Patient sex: M
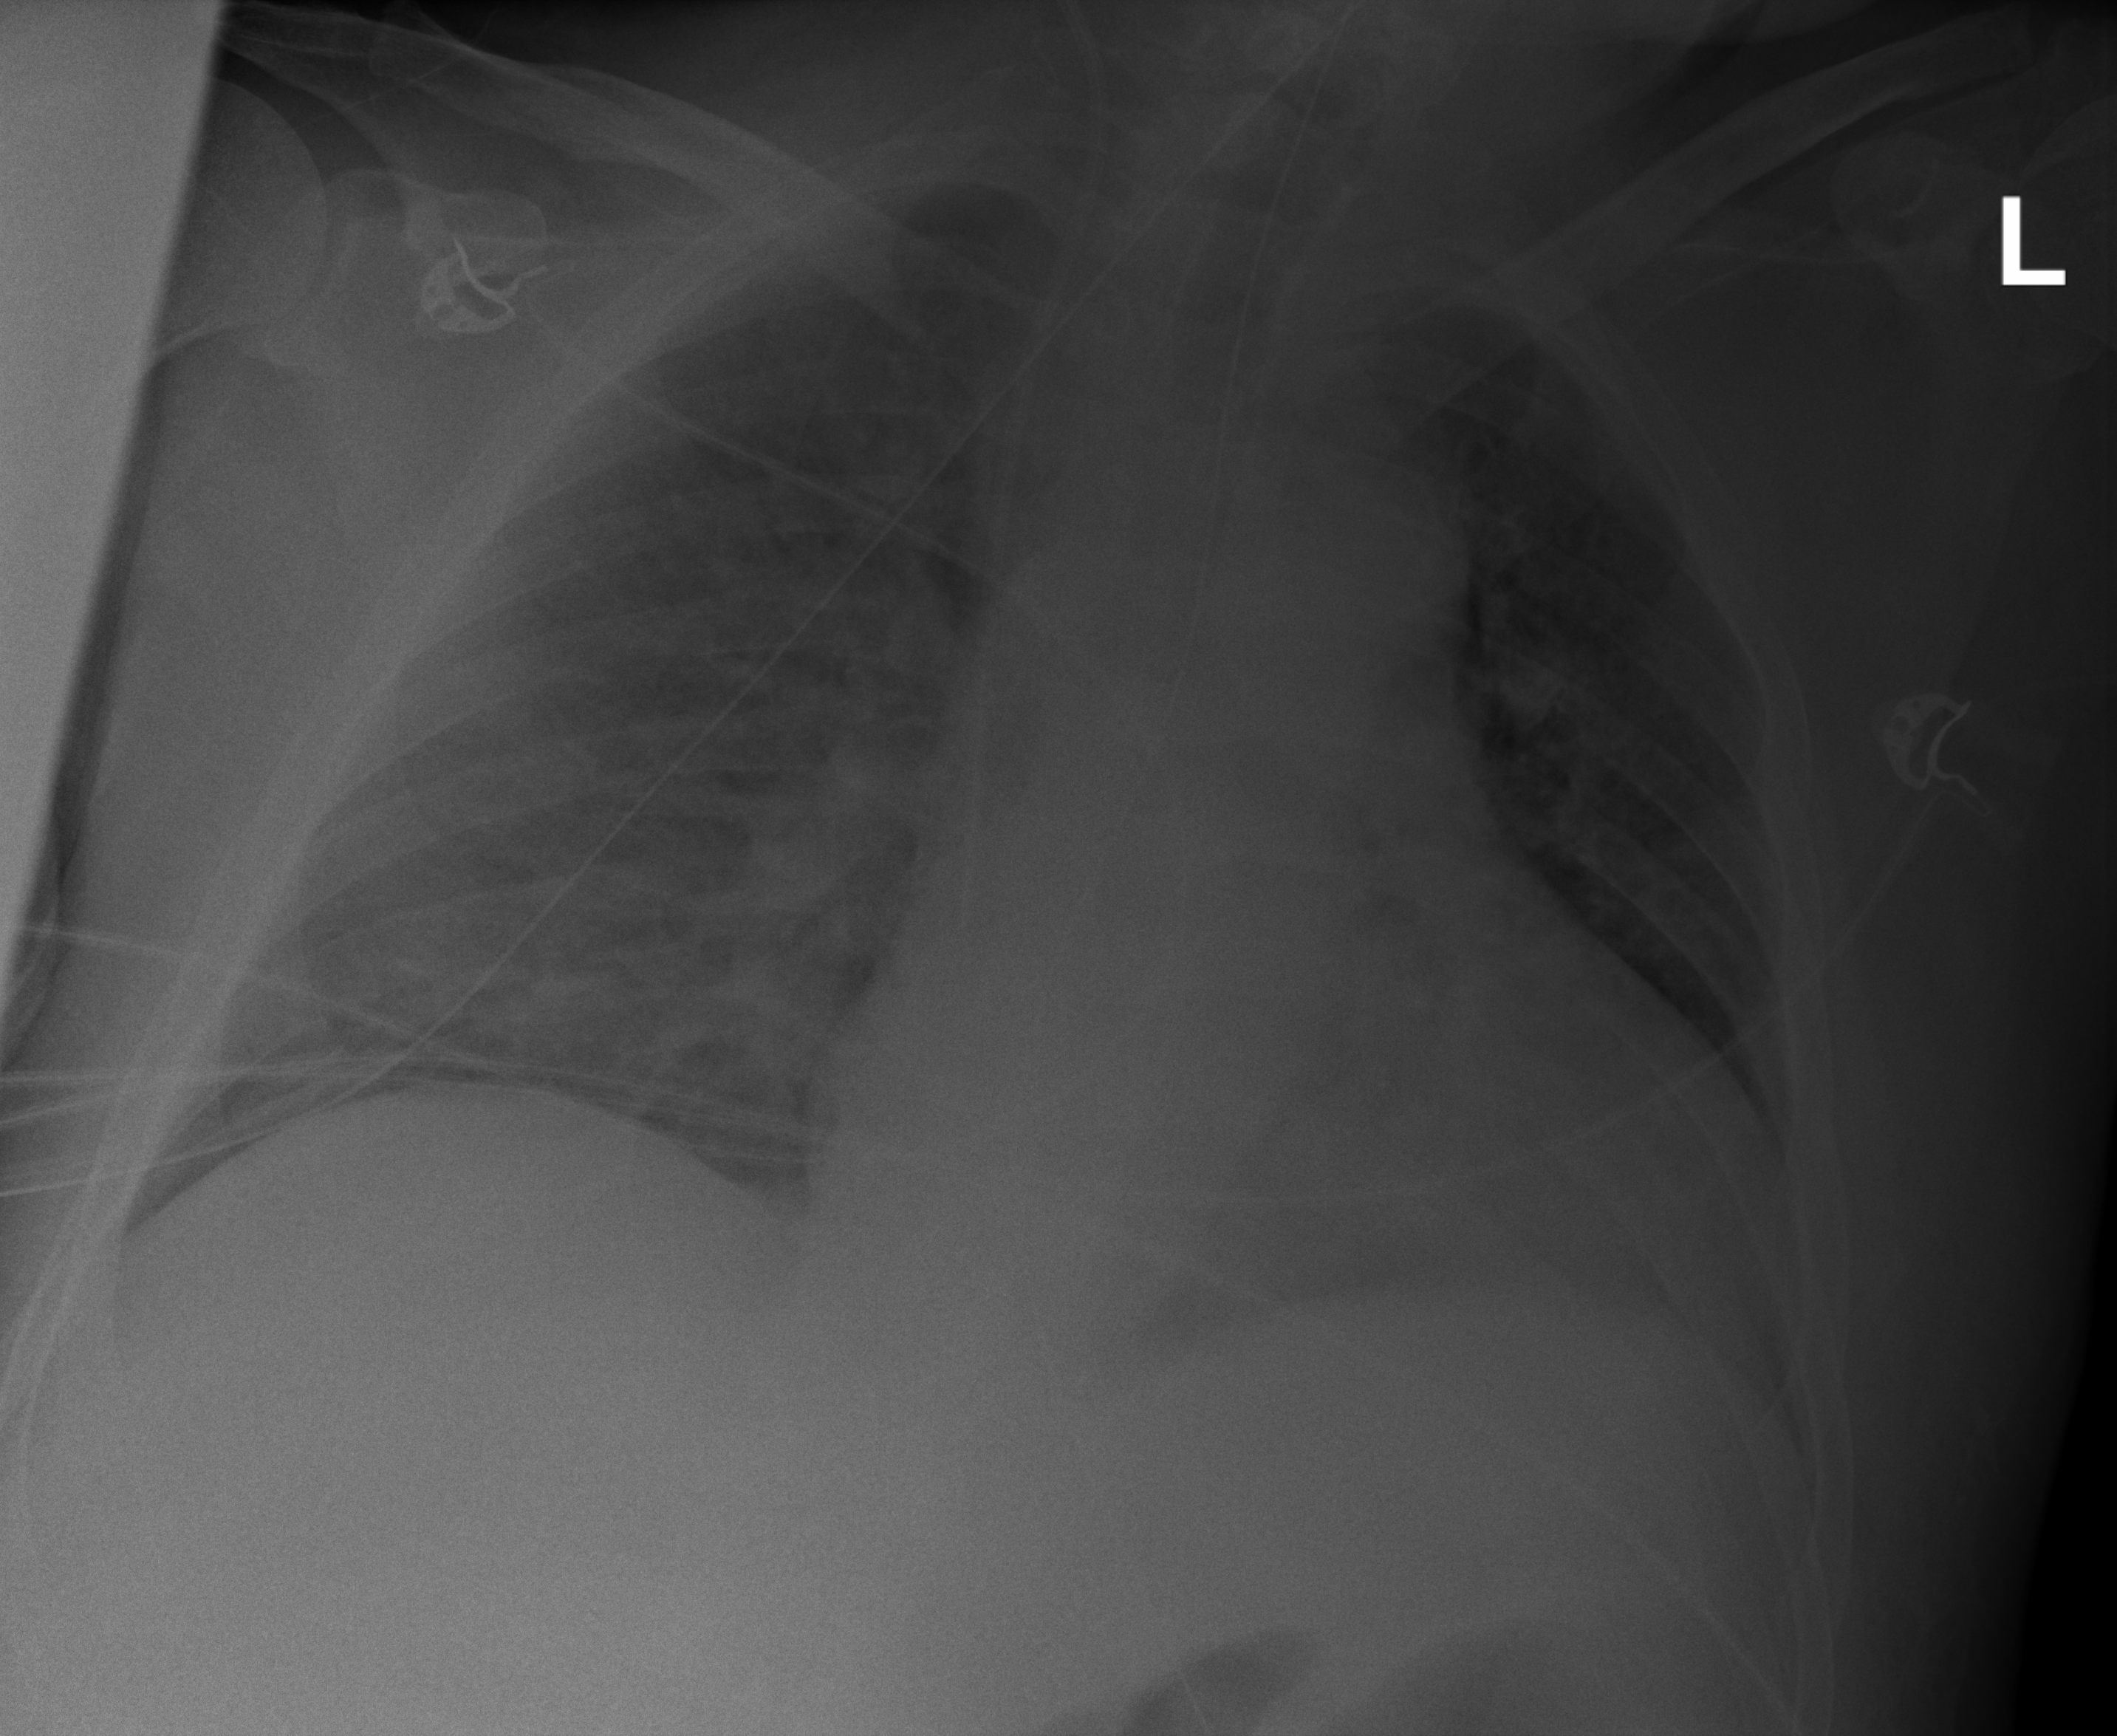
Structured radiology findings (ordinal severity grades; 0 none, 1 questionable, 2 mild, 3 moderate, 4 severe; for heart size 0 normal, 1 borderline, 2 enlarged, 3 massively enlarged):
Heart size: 2
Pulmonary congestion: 2
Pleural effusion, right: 0
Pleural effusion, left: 0
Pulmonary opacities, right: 2
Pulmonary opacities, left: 2
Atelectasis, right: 2
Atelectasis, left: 2